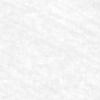
Label: change